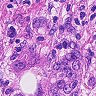
Metastatic tissue present: yes